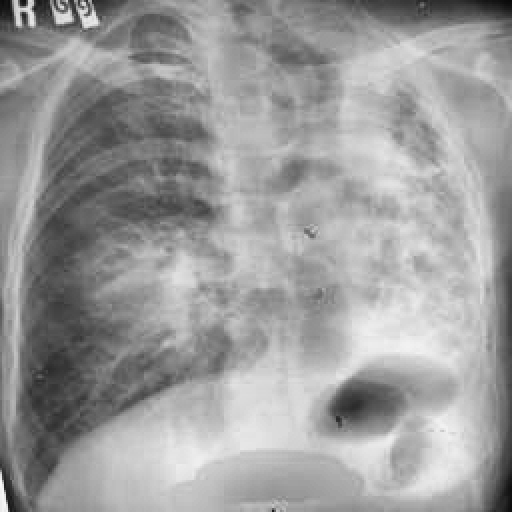
Finding: TUBERCULOSIS